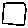
Label: square